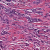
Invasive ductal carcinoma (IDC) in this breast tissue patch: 0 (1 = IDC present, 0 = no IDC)